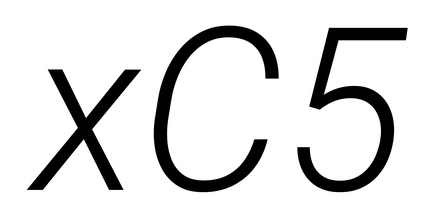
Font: Roboto-Italic_Light_Italic